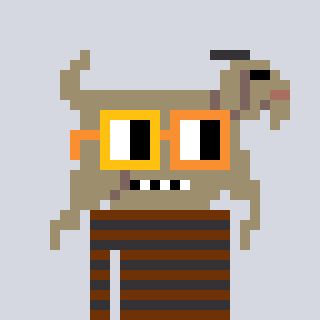
a pixel art character with square yellow and orange glasses, a goat-shaped head and a grayscale-colored body on a cool background